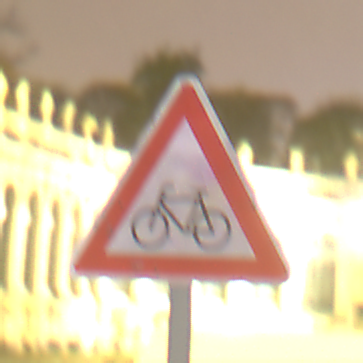
Verkehrszeichen: RadverkehrRechts
Umgebung: Outdoor, Urban
Tageszeit: Night
Wetter: Overcast
Licht: Artificial
Jahreszeit: NotSpecified
Kontrast: HighContrast